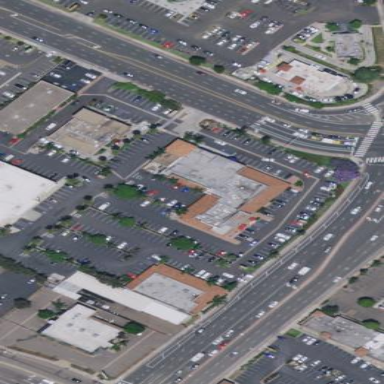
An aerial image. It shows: Commercial building.